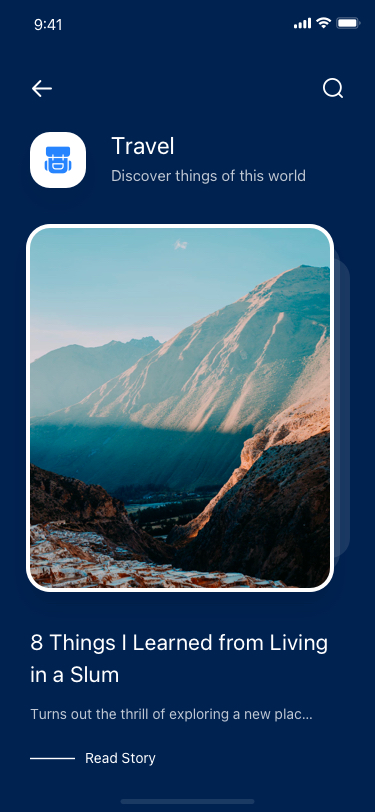
Text in this UI design:
Travel
Discover things of this world
8 Things I Learned from Living in a Slum
Turns out the thrill of exploring a new plac…
Read Story